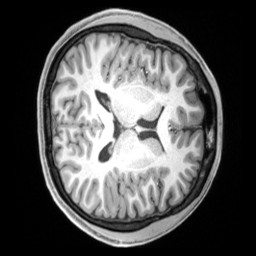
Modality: T1w
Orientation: axial
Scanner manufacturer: siemens
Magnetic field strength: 3 T
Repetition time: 2.5 s
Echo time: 0.00218 s